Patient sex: F
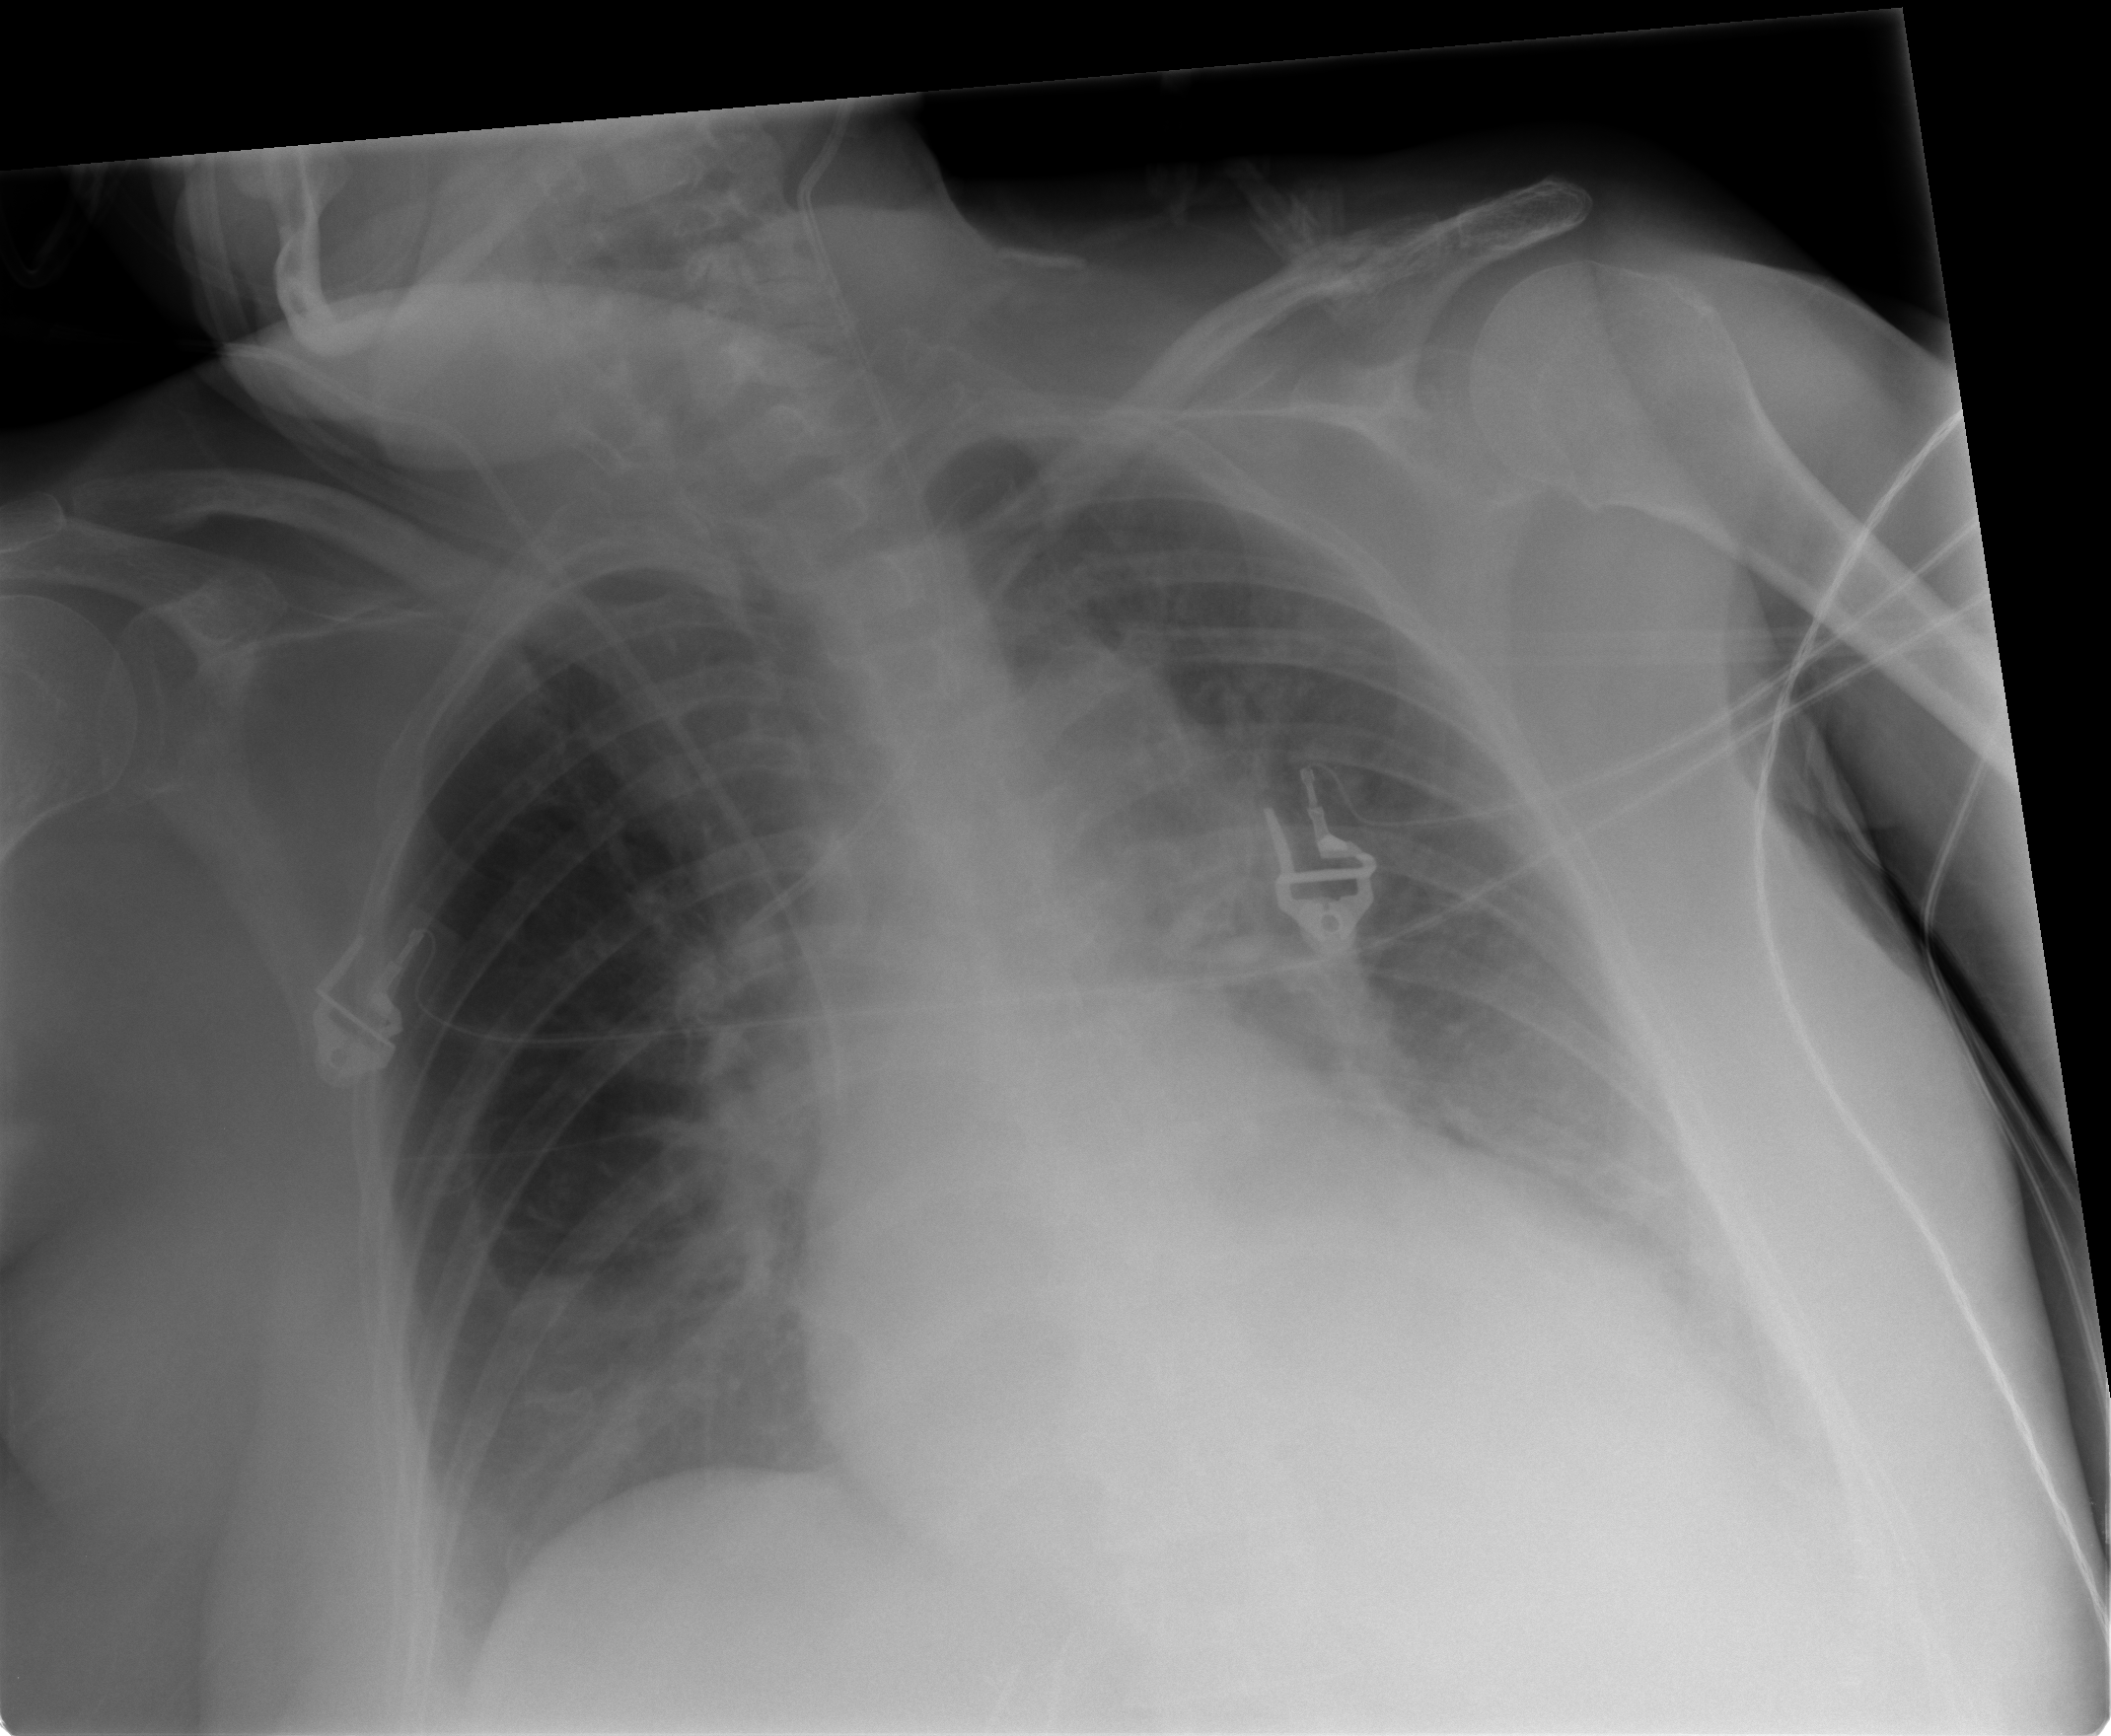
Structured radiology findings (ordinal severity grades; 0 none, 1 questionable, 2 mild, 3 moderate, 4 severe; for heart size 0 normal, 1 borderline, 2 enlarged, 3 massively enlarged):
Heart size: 0
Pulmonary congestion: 0
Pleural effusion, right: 0
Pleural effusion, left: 2
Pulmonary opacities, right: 0
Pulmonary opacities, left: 0
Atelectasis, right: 0
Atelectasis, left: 0